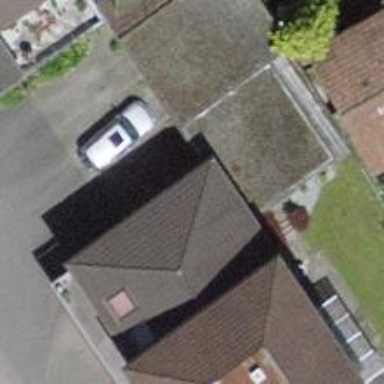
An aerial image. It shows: Garage.